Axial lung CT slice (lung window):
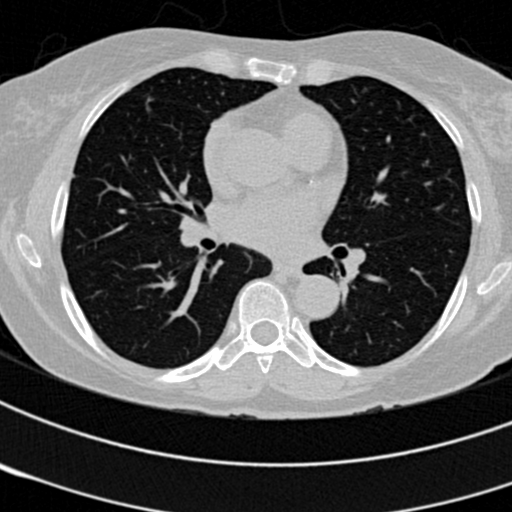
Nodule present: no